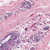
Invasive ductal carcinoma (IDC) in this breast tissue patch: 0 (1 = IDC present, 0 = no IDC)